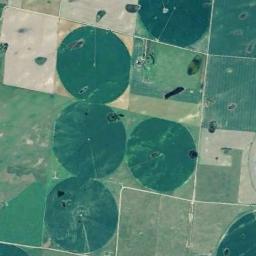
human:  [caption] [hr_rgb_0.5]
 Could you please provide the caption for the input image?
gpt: Several dark green circular farmlands are surrounded by some square farmlands .

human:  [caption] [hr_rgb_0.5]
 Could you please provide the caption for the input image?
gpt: There are some green circle farmland and square farmland .

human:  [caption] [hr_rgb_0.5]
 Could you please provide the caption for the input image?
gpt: There is a round field in the lower right corner .

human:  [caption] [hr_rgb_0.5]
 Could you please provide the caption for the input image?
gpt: Five neatly arranged circular green fields .

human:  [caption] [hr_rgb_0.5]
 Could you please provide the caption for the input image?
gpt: There are several green circular farmlands of the same size arranged neatly .